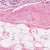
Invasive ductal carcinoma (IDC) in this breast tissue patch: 0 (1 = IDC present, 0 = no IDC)